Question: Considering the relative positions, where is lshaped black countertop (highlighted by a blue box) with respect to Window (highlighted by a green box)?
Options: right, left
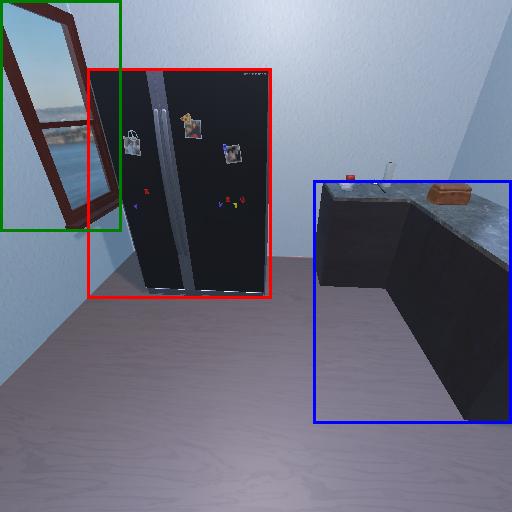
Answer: right